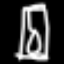
Label: hourglass